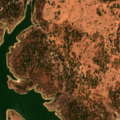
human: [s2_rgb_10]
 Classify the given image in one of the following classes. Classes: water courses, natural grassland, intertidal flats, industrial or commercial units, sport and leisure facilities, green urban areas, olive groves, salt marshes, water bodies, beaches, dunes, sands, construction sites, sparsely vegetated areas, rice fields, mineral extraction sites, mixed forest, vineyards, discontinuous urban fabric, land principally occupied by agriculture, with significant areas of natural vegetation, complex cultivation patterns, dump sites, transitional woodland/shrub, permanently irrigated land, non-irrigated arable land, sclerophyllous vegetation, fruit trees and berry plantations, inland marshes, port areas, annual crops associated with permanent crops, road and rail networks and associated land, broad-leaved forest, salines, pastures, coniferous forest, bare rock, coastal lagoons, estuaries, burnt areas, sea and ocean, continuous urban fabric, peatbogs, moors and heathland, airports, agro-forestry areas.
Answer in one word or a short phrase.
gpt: agro-forestry areas, broad-leaved forest, water bodies